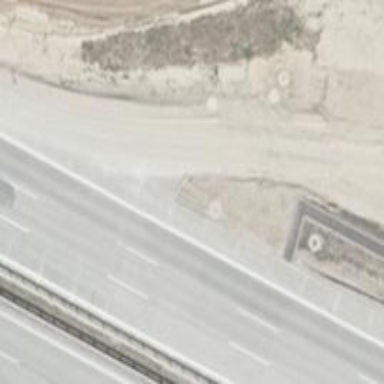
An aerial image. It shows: Asphalt motorway link.